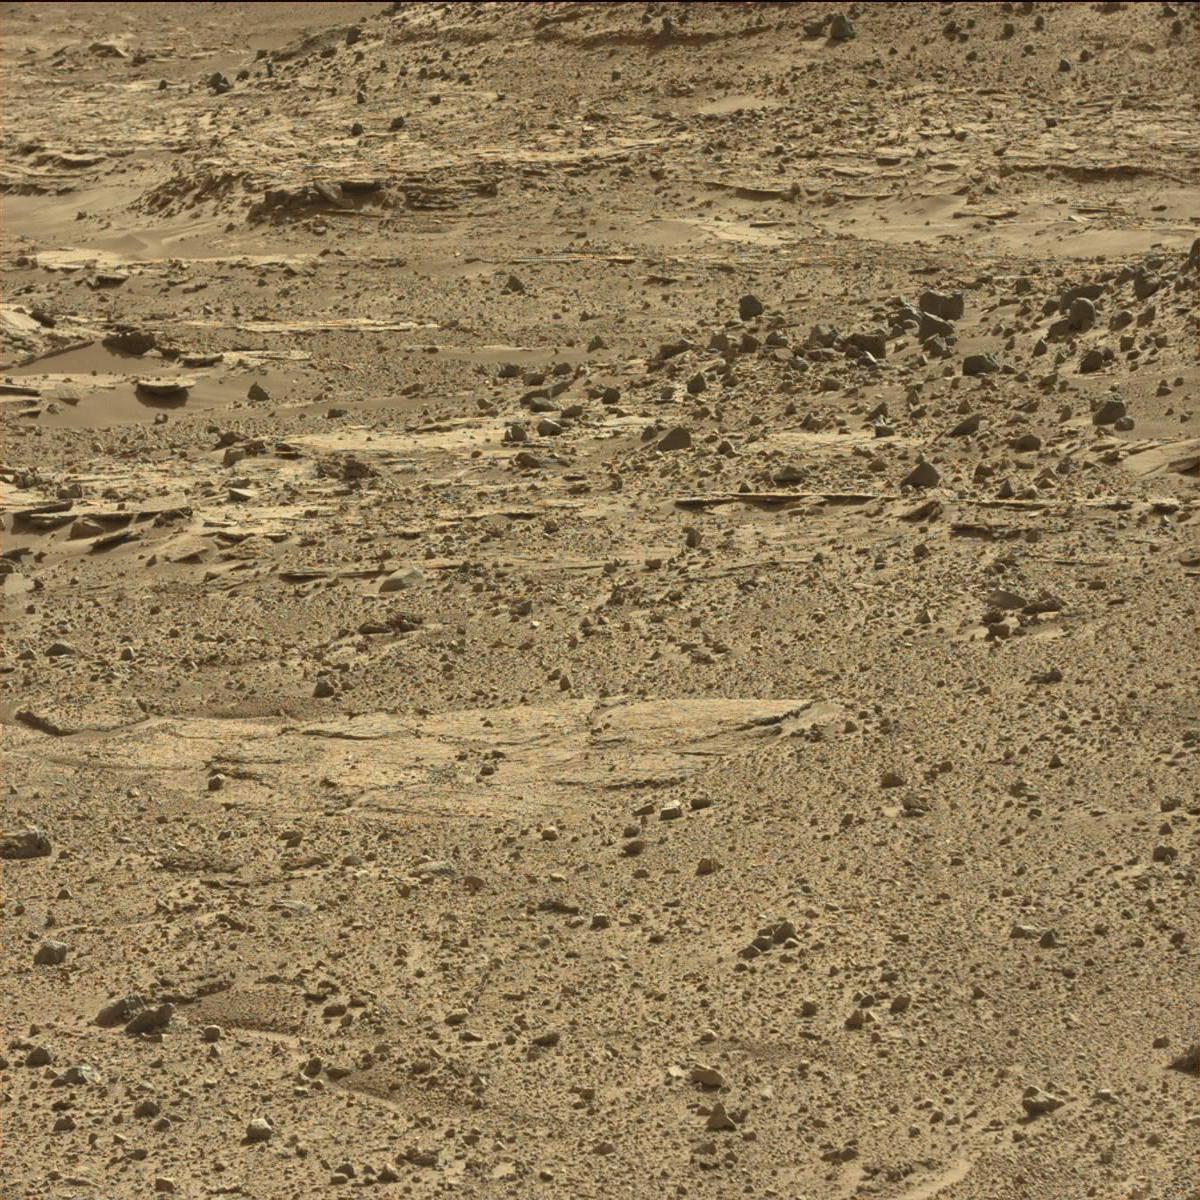
Terrain classes present: Bedrock, Sand / Soil